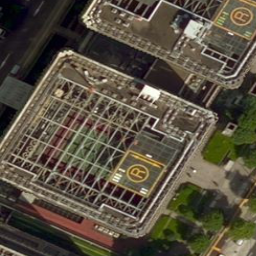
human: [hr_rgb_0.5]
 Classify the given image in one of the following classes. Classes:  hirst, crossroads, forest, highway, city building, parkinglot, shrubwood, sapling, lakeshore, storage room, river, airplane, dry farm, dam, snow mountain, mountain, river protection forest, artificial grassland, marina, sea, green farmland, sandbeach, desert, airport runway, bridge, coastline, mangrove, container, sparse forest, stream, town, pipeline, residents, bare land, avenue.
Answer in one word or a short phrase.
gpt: city building